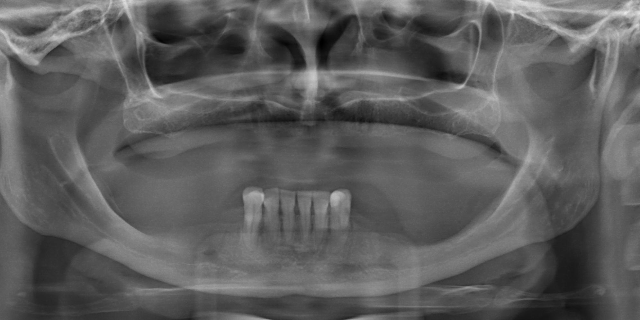
adult